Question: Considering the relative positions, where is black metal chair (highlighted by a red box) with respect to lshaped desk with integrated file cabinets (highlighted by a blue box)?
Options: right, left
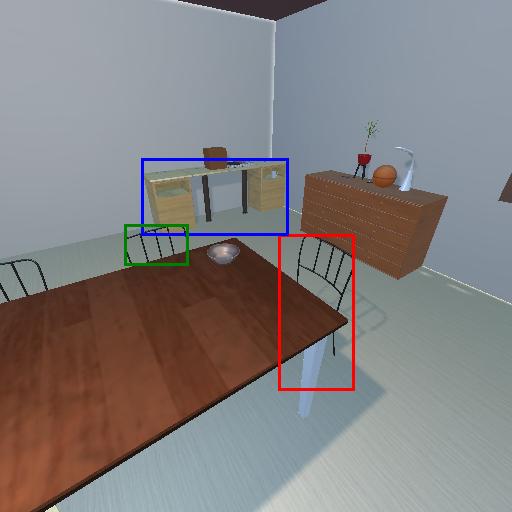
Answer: right